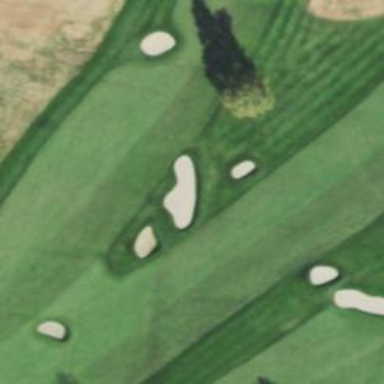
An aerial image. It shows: Golf fairway in the image.